Question: What I want to do is very simple, I just cannot seem to get MATLAB to do it. I would like to plot contours using my 2D data set.
My data set is large; 2 x 844240. I can do a scatter plot just fine,
'''
scatter(Data(1,:), Data(2,:));
'''
Reading through the forums I found <URL>, where a hisogram was plotted. This would suffice, however, I would like to overlay the plots.

The issue is that they have different axis, my scatter data has an axis of [0 0.01 0 2500]; whereas the histogram is [0 100 0 100].
Is there a way to change the axis values of the histogram without modifying the image?
Thanks!
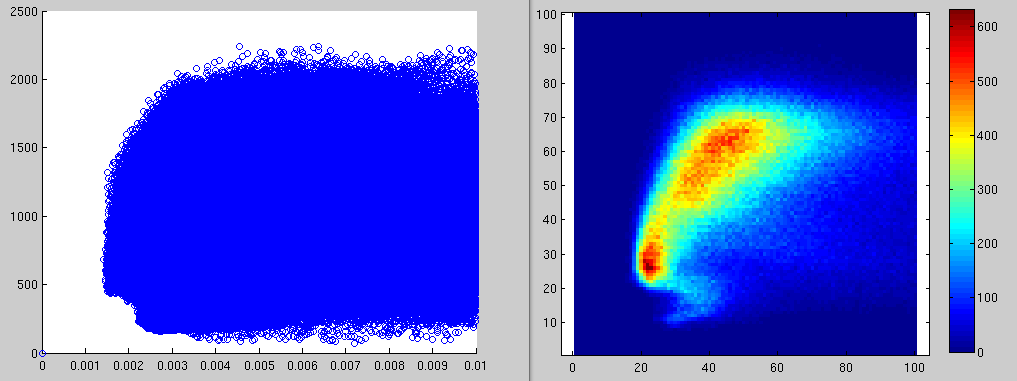
Answer: If I understand correctly, you are using 'hist3' to construct a histogram and then using 'imagesc' to plot it. You can use the second output argument of 'hist3' to get the histogram bin centers, and then pass those on to 'imagesc', e.g.
'''
nBins_x = 100;
nBins_y = 100;
[counts, bin_centers] = hist3(Data, [nBins_x nBins_y]);
x_bin_centers = bin_centers{1};
y_bin_centers = bin_centers{2};
imagesc(x_bin_centers, y_bin_centers, counts)
'''
A couple other notes:
- In your case, you will need to transpose your [2 x N] matrix when passing it to 'hist3', which expects an [N x 2] matrix.- 'imagesc' puts the first axis (which I've been calling the "x" axis) on the vertical axis and the second on the horizontal axis. If you want to flip it, you can use:'''
imagesc(y_bin_centers, x_bin_centers, counts')
'''
- If you want to specify the histogram bins explicitly (e.g. to match your scatterplot) you can specify that in the arguments to hist3:'''
x_bin_centers = linspace(0, .01, 100);
y_bin_centers = linspace(0, 2500, 100);
counts = hist3(Data, {x_bin_centers, y_bin_centers};
'''
And if you want a contour plot, you can use (note that 'contour' takes the axes arguments in a different order than 'imagesc'):
'''
contour(x_bin_centers, y_bin_centers, counts');
'''
If you are unhappy with the jaggedness of the contours, you may consider using a kernel density estimate instead of a histogram (oops, looks like 'ksdensity' is 1-D only. But there are File Exchange submissions for bivariate kernel density estimation).